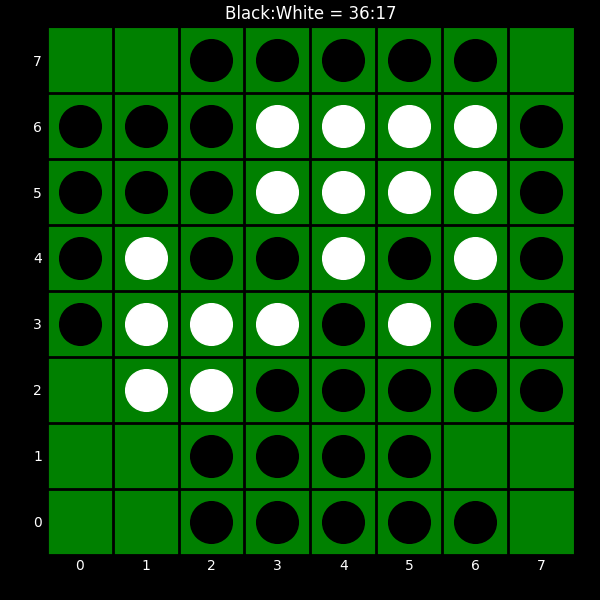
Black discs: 36
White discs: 17